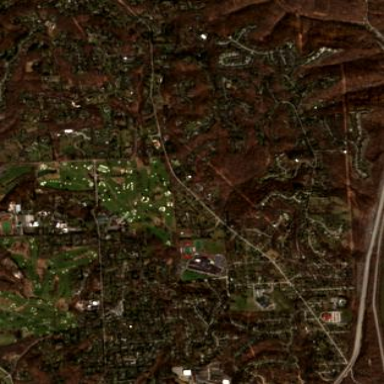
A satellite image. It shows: Golf course surrounded by greenery.